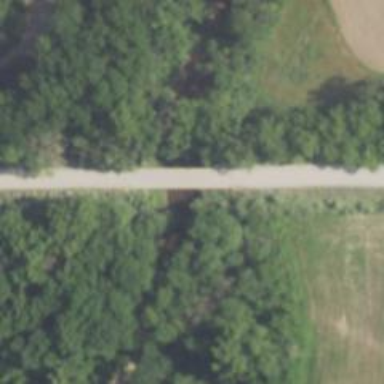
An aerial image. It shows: Secondary road crossing bridge.